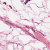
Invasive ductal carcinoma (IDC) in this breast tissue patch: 0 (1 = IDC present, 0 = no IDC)